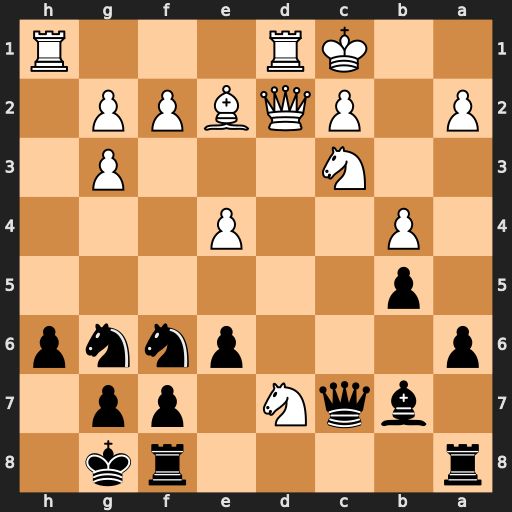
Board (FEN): r4rk1/1bqN1pp1/p3pnnp/1p6/1P2P3/2N3P1/P1PQBPP1/2KR3R
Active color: b
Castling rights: -
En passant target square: -
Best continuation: Nxd7 Qxd7 Qxc3